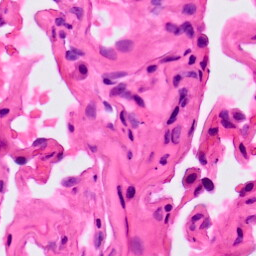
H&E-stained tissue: Lung